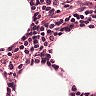
Metastatic tissue present: no